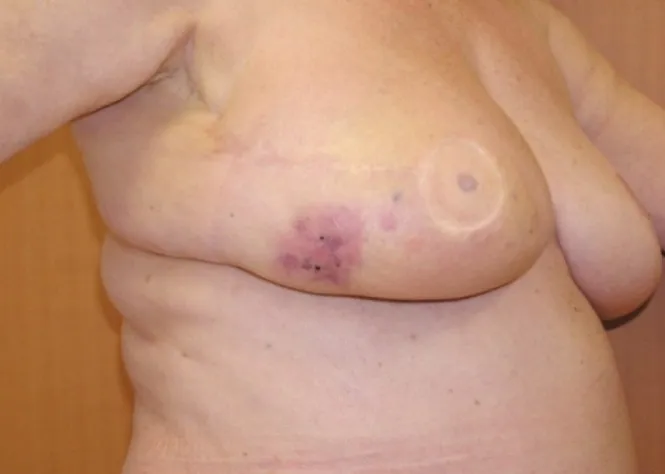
Radiation-induced angiosarcoma (right breast) occurring on irradiated skin in December 2007.
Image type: medical_photograph (other_medical_photograph)